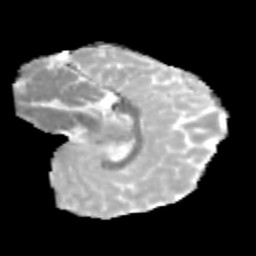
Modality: MD
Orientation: sagittal
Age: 11
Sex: female
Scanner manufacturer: siemens
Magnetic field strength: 3 T
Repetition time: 3.8 s
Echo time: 0.07 s